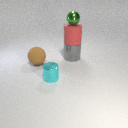
large red rubber cylinder below small green metal sphere